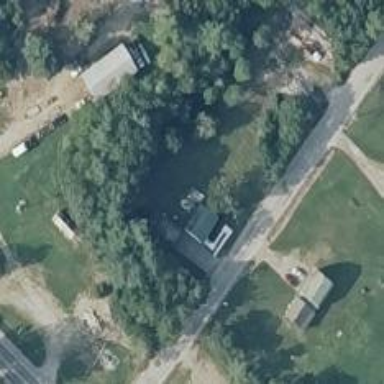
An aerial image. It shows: Detached building.